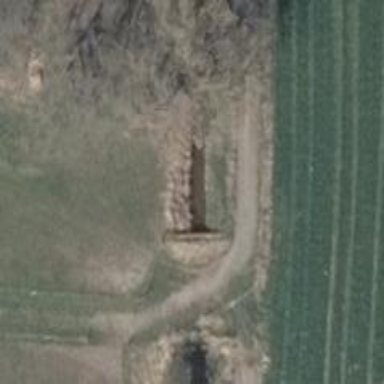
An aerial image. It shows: Culvert tunnel.